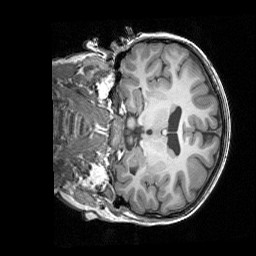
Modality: T1w
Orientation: coronal
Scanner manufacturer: siemens
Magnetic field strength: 3 T
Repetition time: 1.77 s
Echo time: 0.00263 s